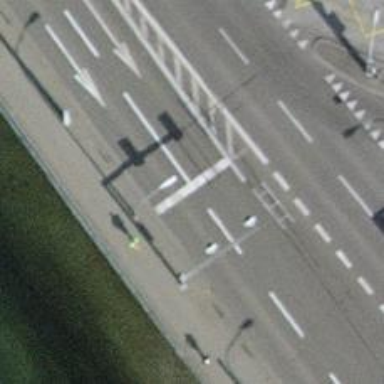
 which is classified as primary highway."